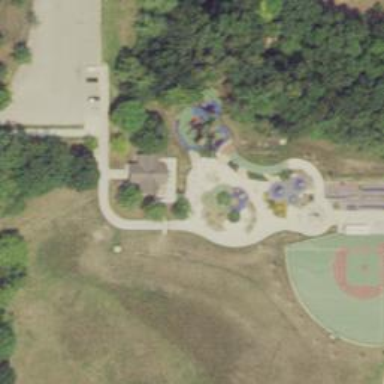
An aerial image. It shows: Playground with bridge.